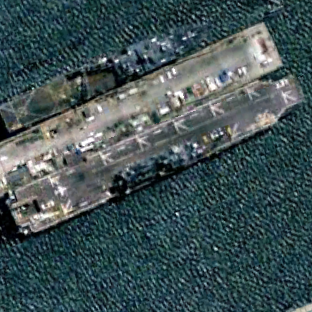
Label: assault